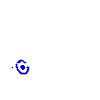
Particle: kaon